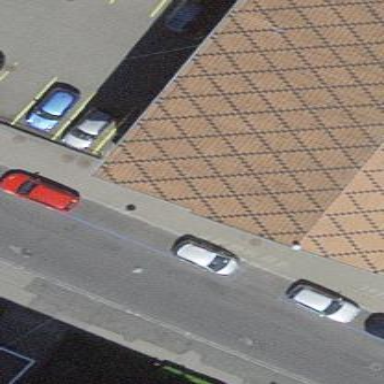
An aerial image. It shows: Parking space.